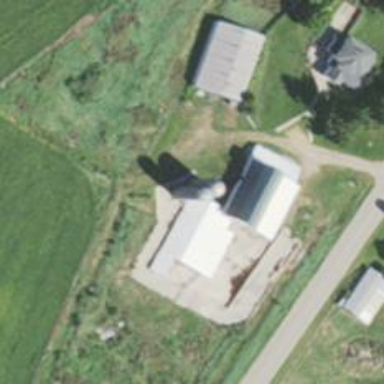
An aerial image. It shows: Silo.